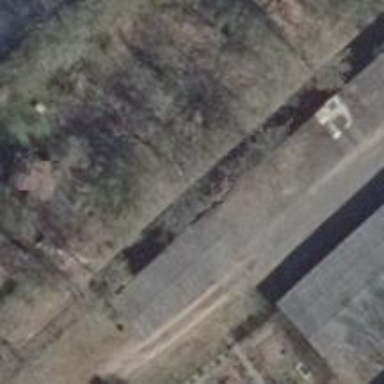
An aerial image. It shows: Garage building.